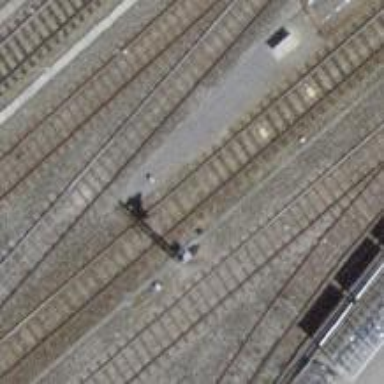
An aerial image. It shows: Railway signal.